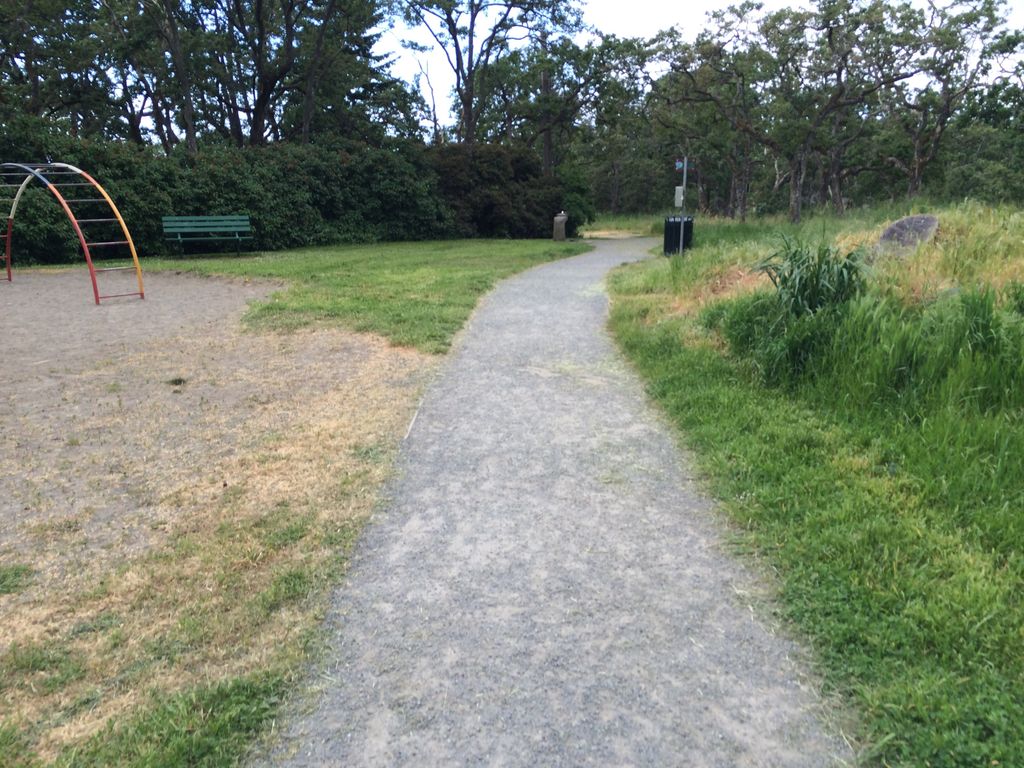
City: victoria